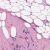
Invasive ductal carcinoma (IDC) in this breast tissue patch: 1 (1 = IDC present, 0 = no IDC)